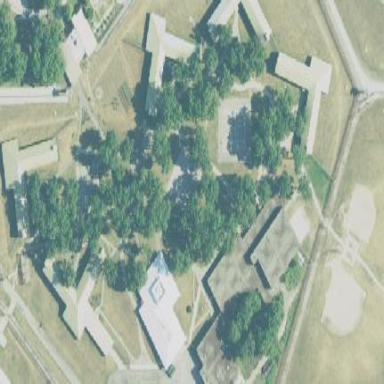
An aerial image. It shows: Prison.